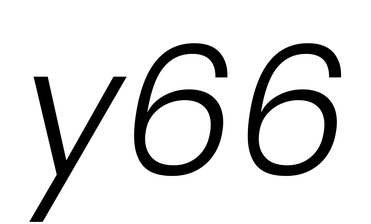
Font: Poppins-LightItalic